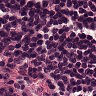
Metastatic tissue present: no